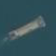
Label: civil